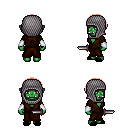
a pixel art fantasy rpg character, female body template, orc, green skin, brown robe, metal pants, red plain hairstyle, chain hood, white cloth bracers, black slippers, dagger, four views (front, back, left, right), 2x2 character sprite sheet, small pixel art, hard edges, no anti-aliasing